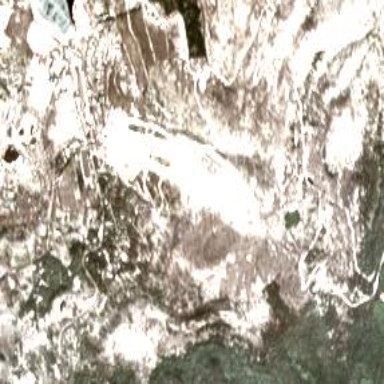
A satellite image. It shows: Area designated for winter sports.